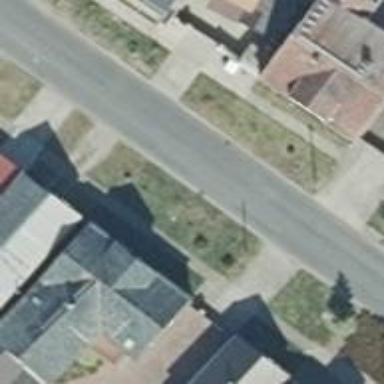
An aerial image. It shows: Power pole.